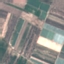
Label: PermanentCrop